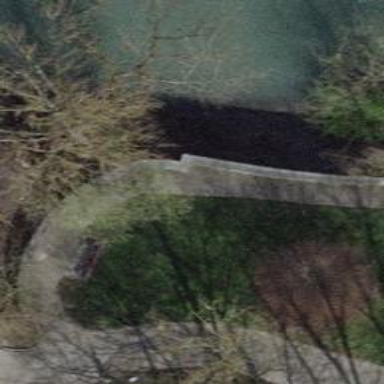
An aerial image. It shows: Retaining wall.